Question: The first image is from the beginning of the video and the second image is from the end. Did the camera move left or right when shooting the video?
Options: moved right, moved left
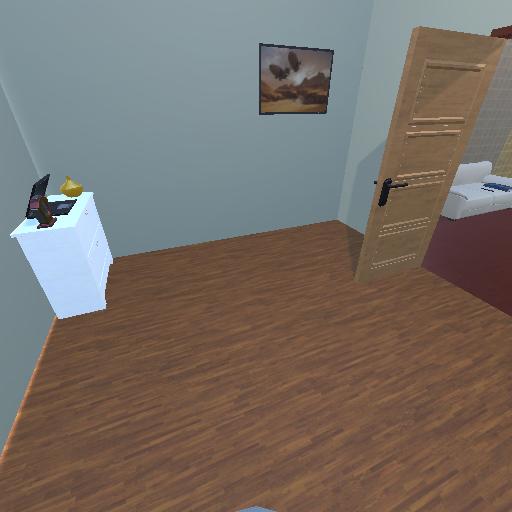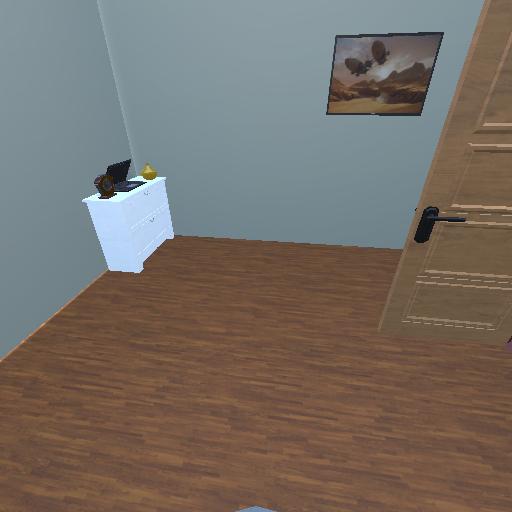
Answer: moved right